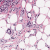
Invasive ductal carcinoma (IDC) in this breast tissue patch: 1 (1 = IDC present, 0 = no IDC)